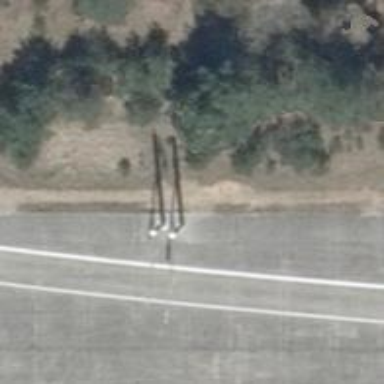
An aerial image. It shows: Catenary mast for power lines.